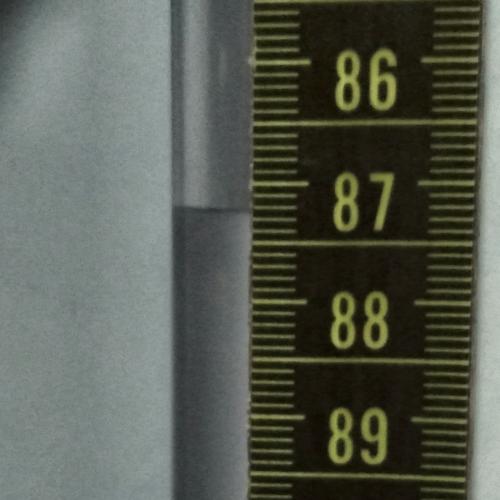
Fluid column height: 87.3 cm